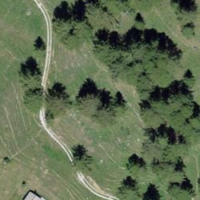
EUNIS habitat code: 41
Species observed at this site:
Helix pomatia